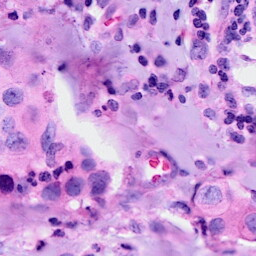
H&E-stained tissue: Breast